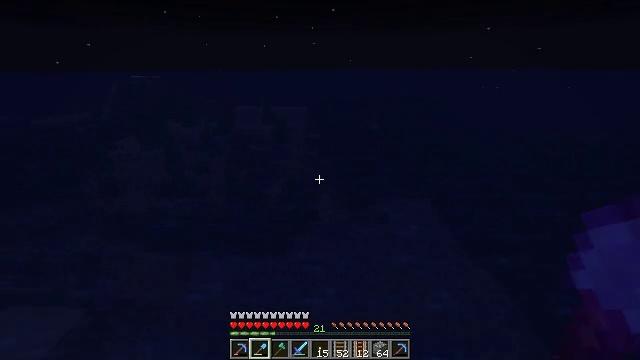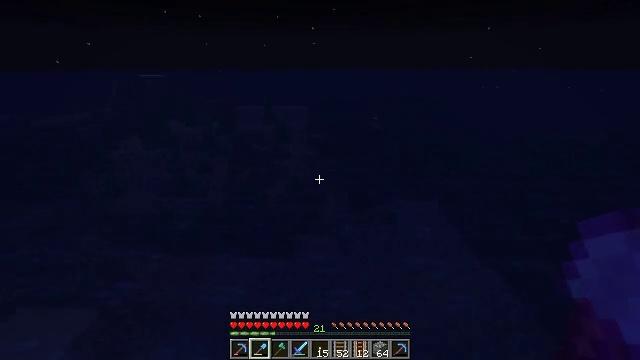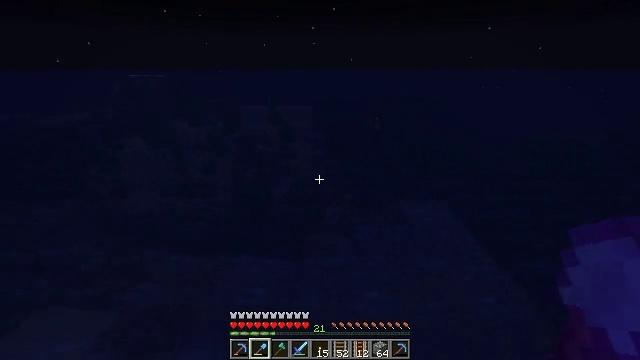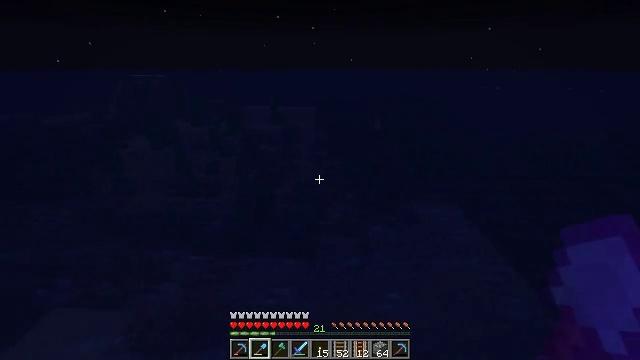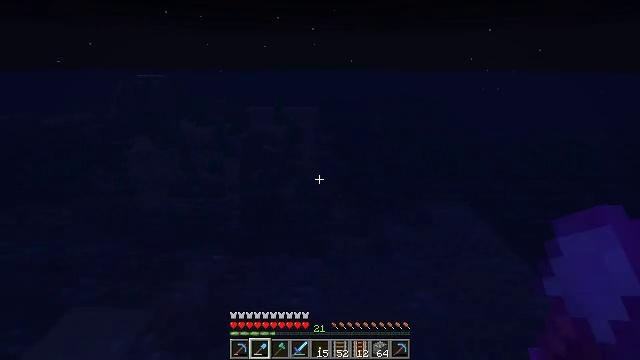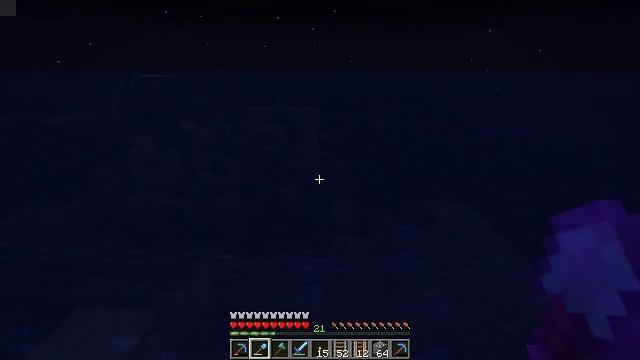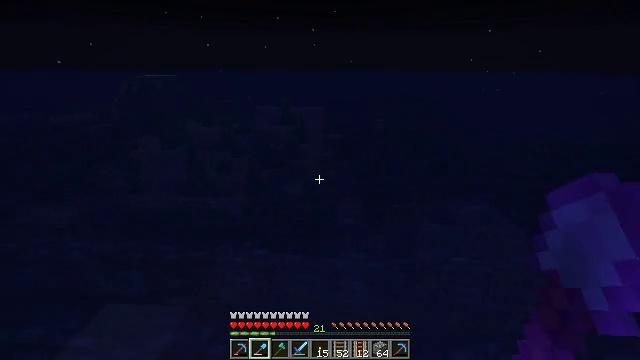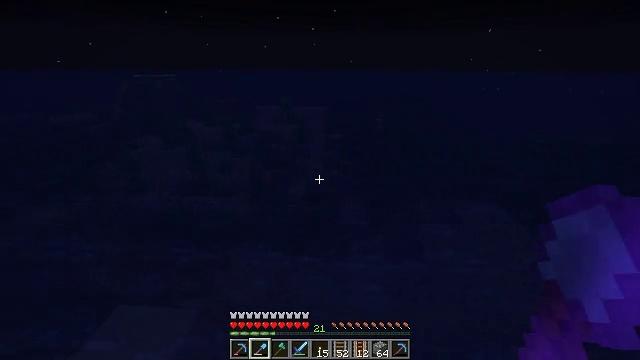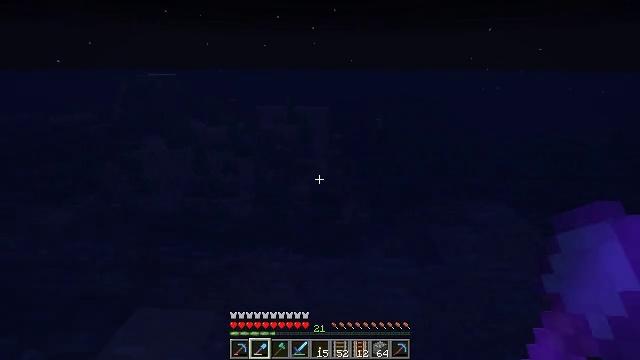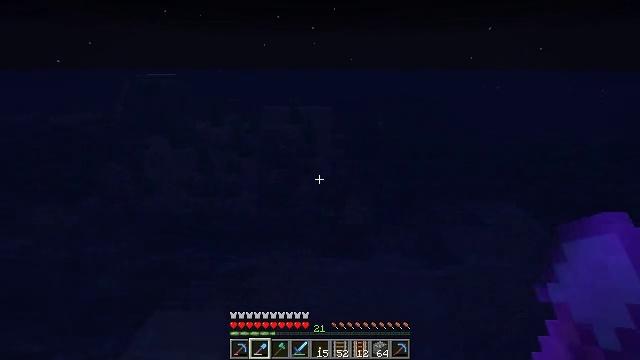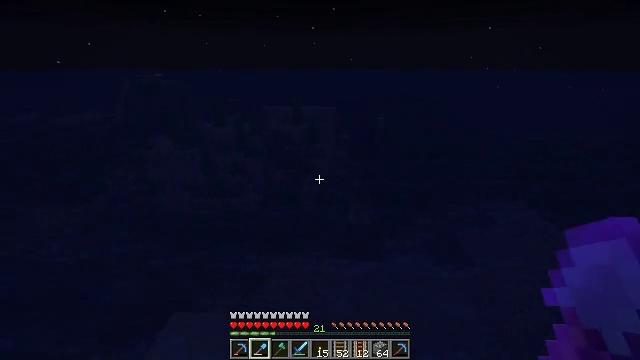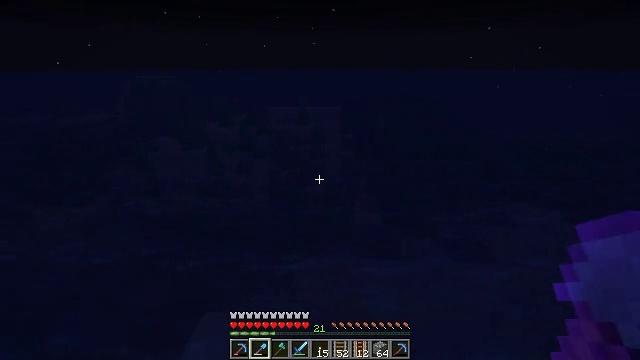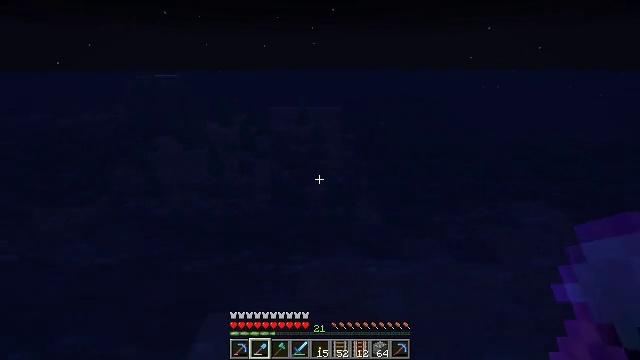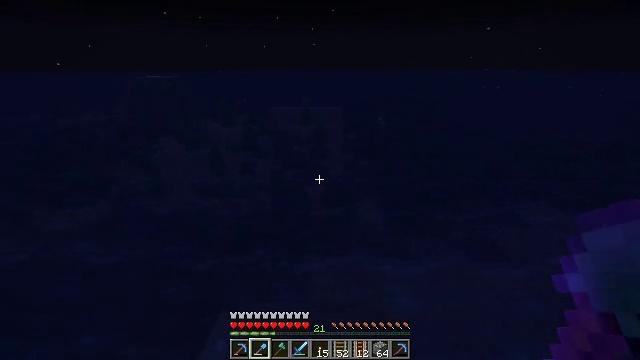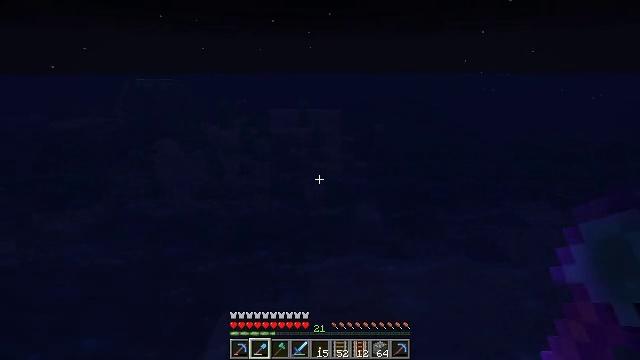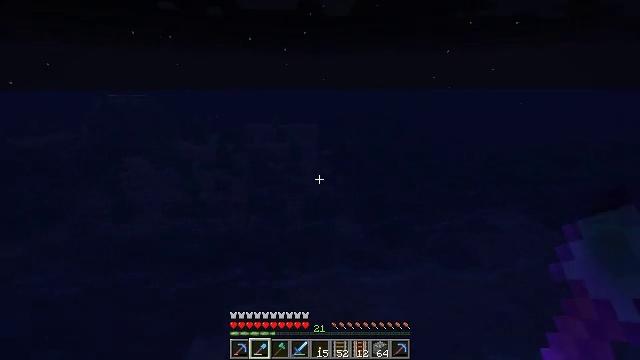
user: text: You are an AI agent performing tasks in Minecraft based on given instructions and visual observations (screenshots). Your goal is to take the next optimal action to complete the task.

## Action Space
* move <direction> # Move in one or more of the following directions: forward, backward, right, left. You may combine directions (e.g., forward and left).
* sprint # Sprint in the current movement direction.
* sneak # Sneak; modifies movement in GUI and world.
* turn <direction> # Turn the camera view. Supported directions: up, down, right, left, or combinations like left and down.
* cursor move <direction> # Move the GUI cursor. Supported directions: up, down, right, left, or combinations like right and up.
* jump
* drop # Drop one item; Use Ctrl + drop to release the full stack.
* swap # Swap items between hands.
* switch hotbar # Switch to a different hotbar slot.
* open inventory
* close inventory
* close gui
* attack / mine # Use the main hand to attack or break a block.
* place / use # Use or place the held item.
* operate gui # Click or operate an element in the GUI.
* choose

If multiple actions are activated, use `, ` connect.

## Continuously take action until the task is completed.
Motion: motion action
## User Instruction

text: Attack the sea lantern to retrieve it.
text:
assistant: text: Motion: move left
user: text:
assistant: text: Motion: move left
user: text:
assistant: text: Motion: move left
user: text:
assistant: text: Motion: move left
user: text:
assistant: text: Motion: move left
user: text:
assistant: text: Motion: move left
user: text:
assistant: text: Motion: move left
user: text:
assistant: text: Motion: move left
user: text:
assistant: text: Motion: move left
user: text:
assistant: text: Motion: move left
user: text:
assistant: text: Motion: move left
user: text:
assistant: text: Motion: no_op
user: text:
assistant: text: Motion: no_op
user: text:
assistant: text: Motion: no_op
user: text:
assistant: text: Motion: move right, turn right and up
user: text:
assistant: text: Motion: move right, turn right and up
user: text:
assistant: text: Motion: move right, turn right and up
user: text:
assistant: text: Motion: move right
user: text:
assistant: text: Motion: move right
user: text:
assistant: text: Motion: move right
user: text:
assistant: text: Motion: move right
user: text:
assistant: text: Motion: move right
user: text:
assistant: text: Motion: move right
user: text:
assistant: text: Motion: move right
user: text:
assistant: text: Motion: move right
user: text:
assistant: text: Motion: move forward and move right
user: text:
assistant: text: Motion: move forward
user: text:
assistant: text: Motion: move forward
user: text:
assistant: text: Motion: move forward
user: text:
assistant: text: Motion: move forward